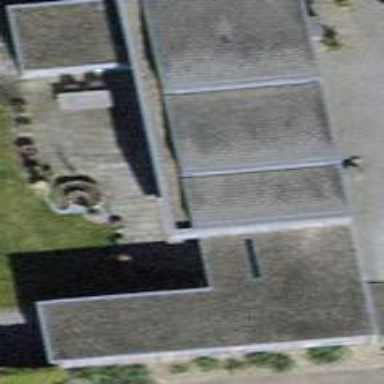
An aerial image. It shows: Flat-roofed building.